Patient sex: M
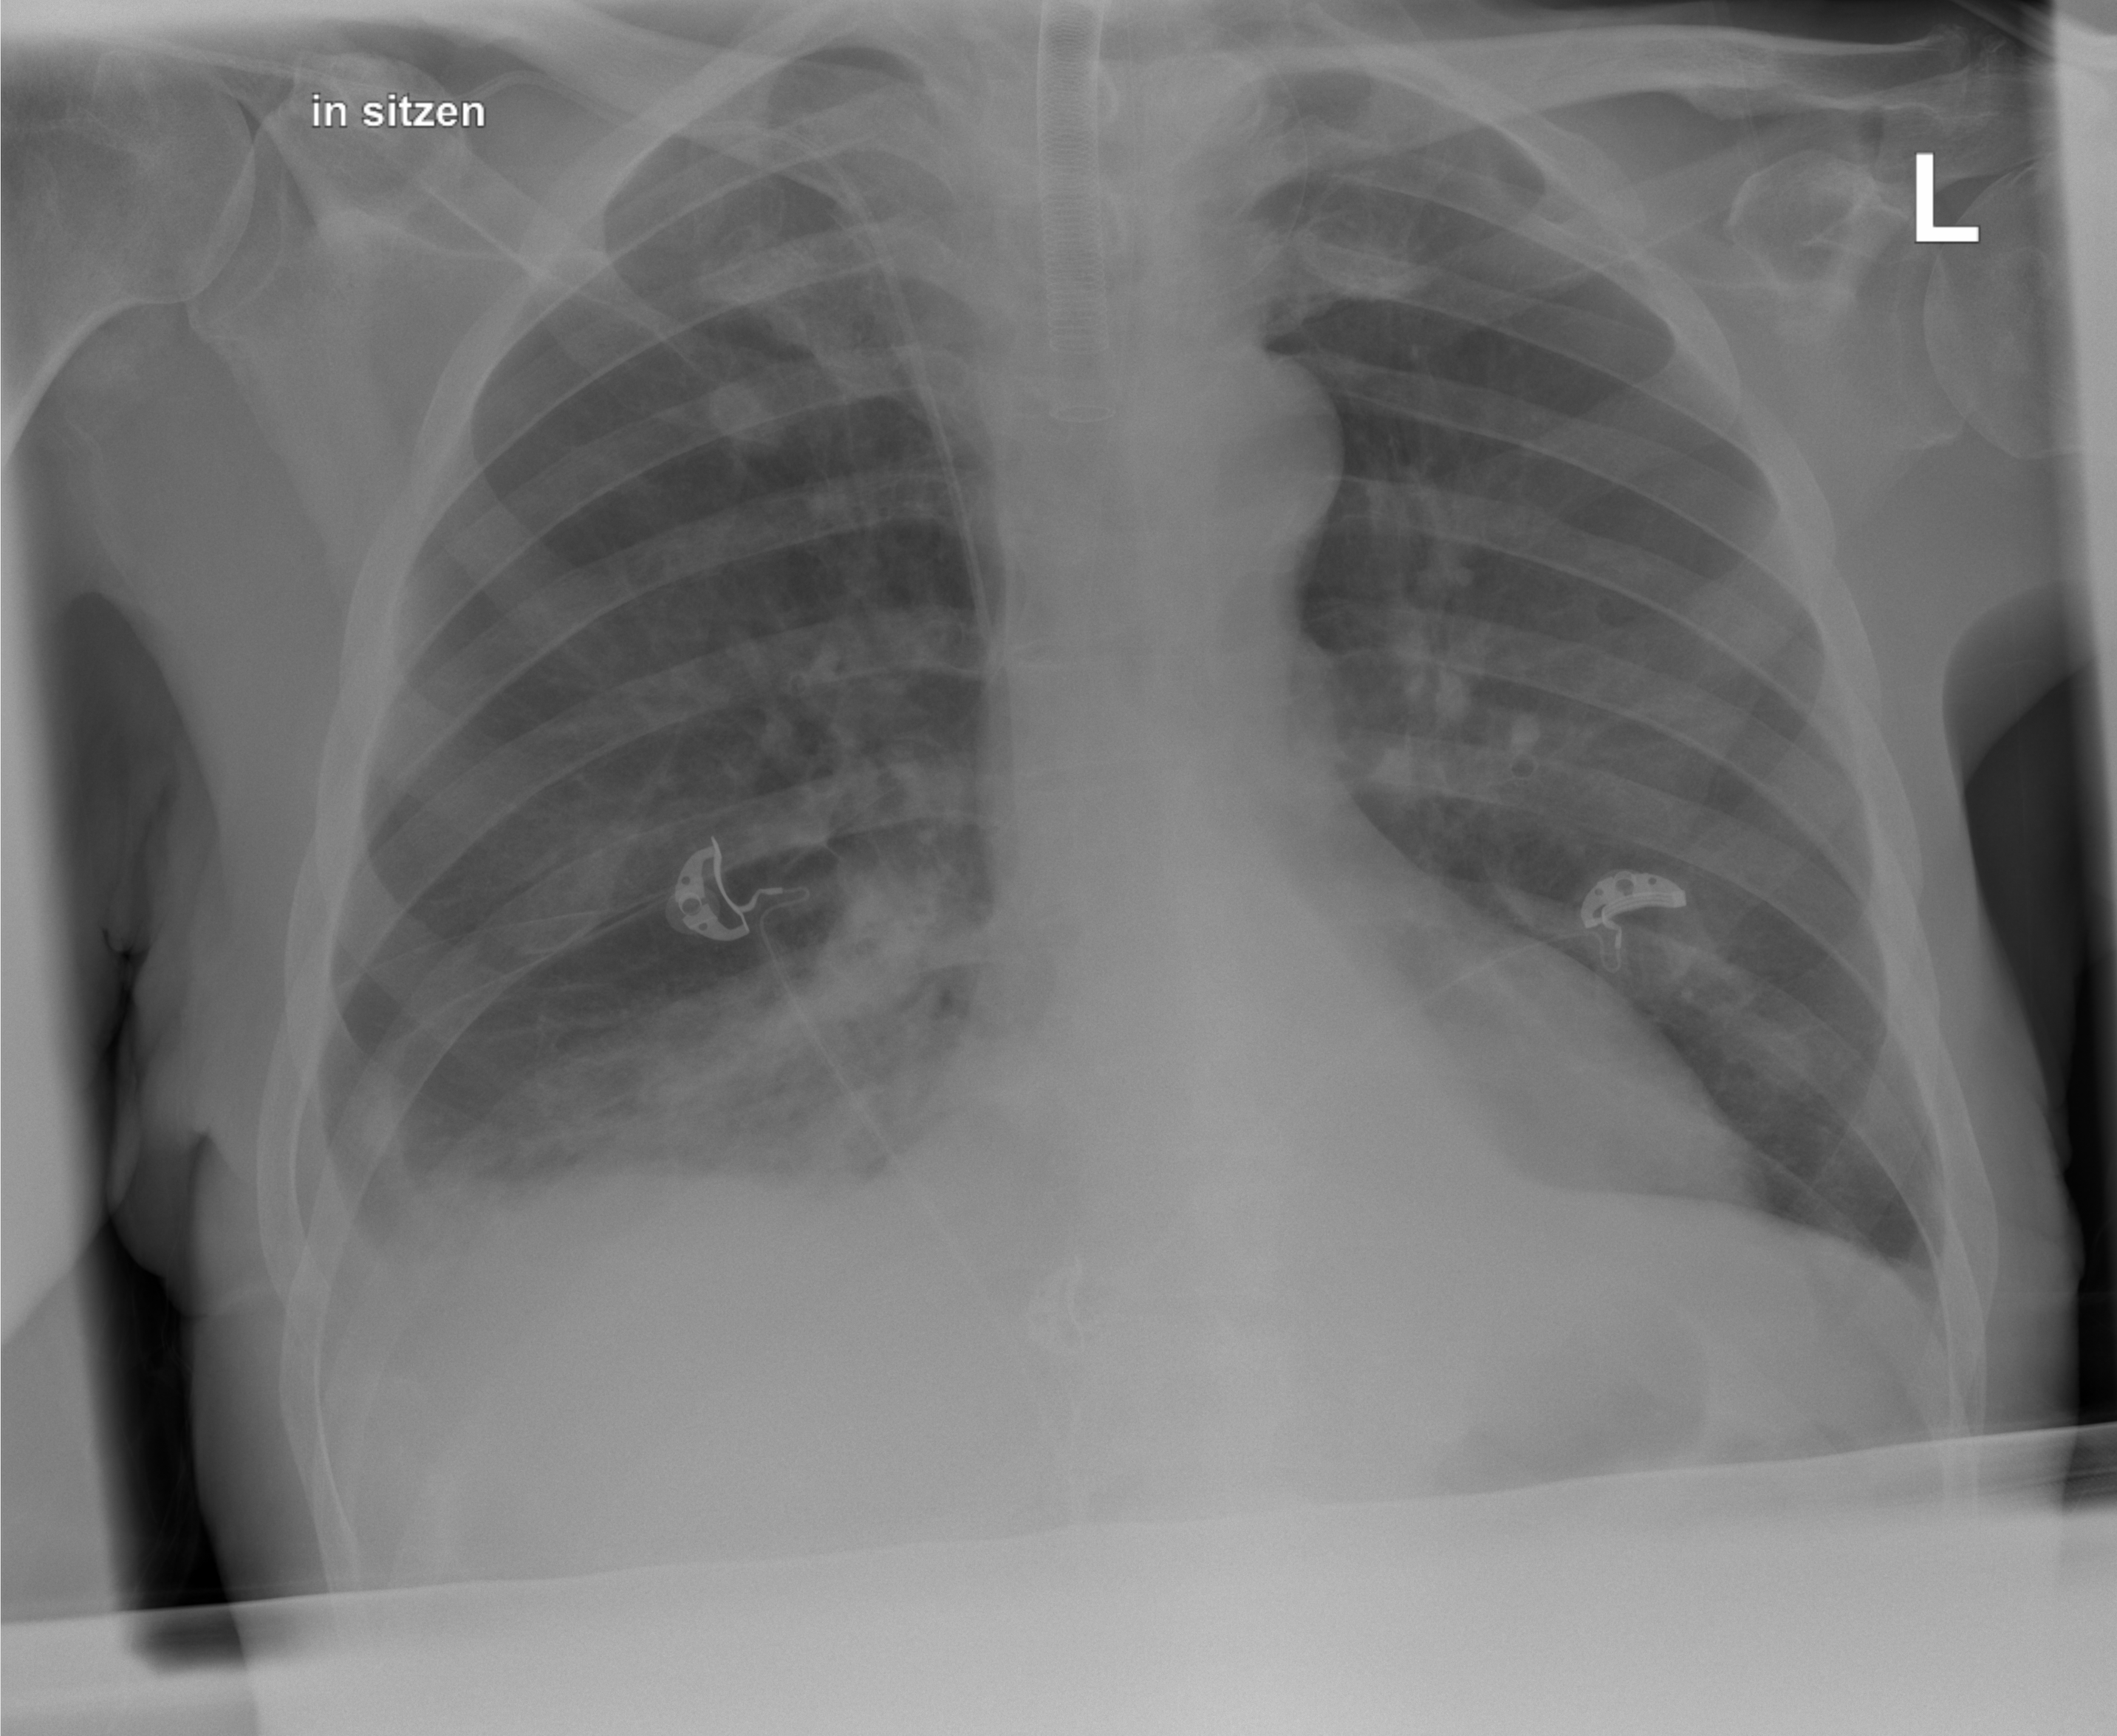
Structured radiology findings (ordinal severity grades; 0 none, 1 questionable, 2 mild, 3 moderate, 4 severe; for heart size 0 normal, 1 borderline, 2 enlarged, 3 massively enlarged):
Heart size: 0
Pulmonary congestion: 0
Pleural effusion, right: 0
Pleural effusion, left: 0
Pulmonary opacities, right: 1
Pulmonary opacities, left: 0
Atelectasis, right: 2
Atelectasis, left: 0